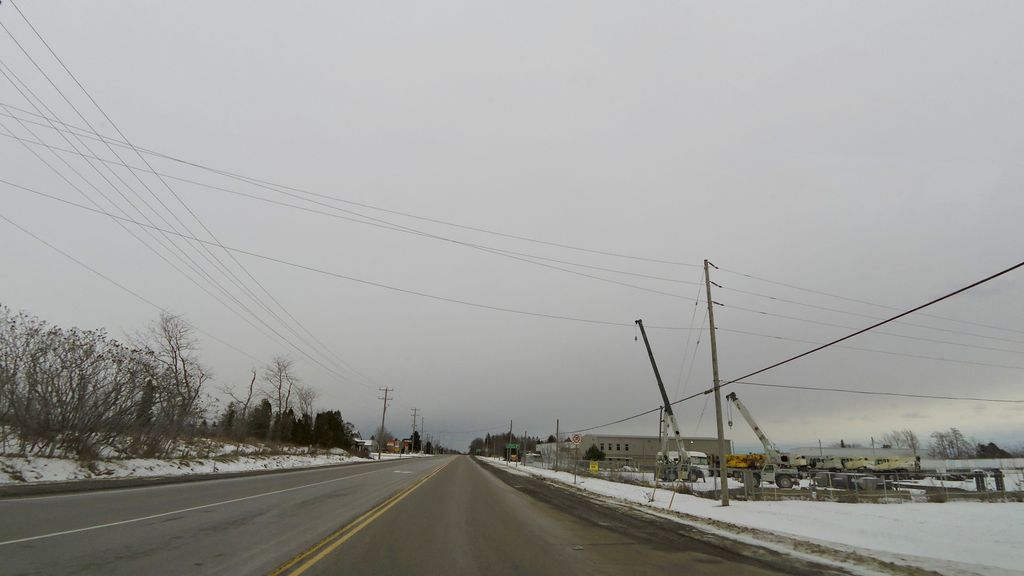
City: hamilton